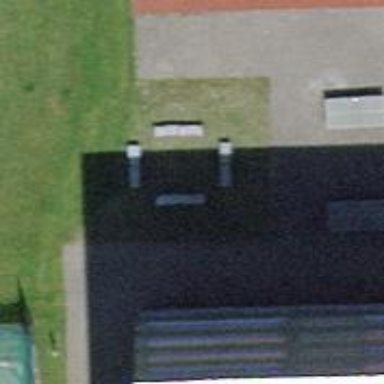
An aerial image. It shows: Bench.